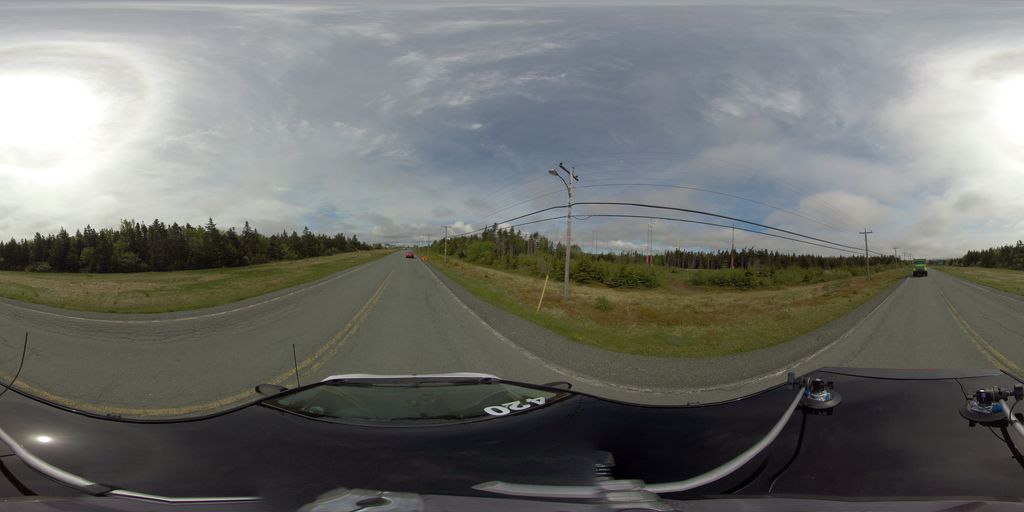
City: st_johns